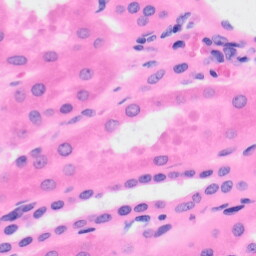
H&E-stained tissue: Kidney